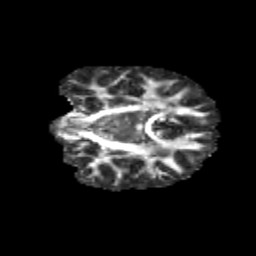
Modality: FA
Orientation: coronal
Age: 10
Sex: female
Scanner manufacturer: siemens
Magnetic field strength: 3 T
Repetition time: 3.8 s
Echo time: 0.07 s